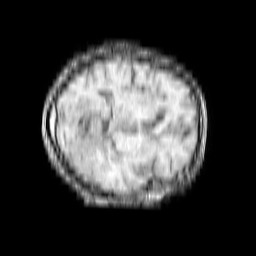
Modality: T1w
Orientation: axial
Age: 64
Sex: female
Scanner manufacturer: philips
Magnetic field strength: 1.5 T
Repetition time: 0.16 s
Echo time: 0.001837 s